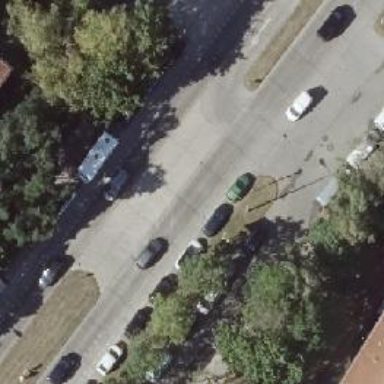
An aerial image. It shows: Secondary link road with asphalt surface and no sidewalk.